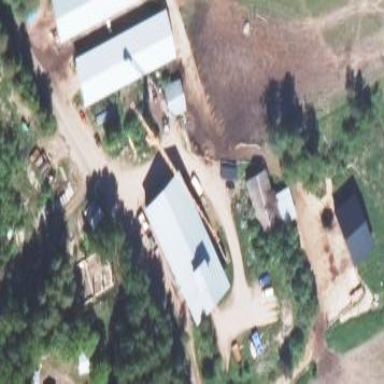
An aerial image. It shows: Farmyard area.